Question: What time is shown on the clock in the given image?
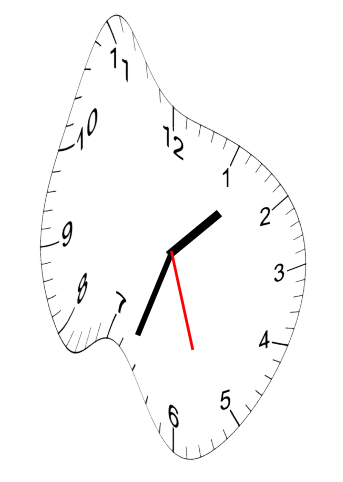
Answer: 01:33:27